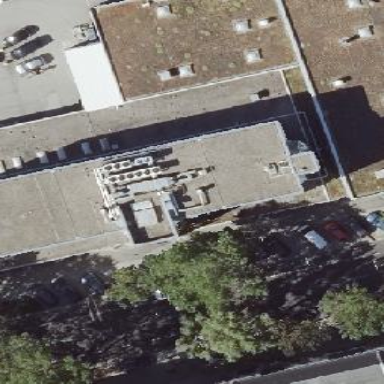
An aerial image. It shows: Part of building.